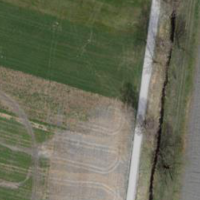
EUNIS habitat code: 25
Species observed at this site:
Fagopyrum esculentum